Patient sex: M
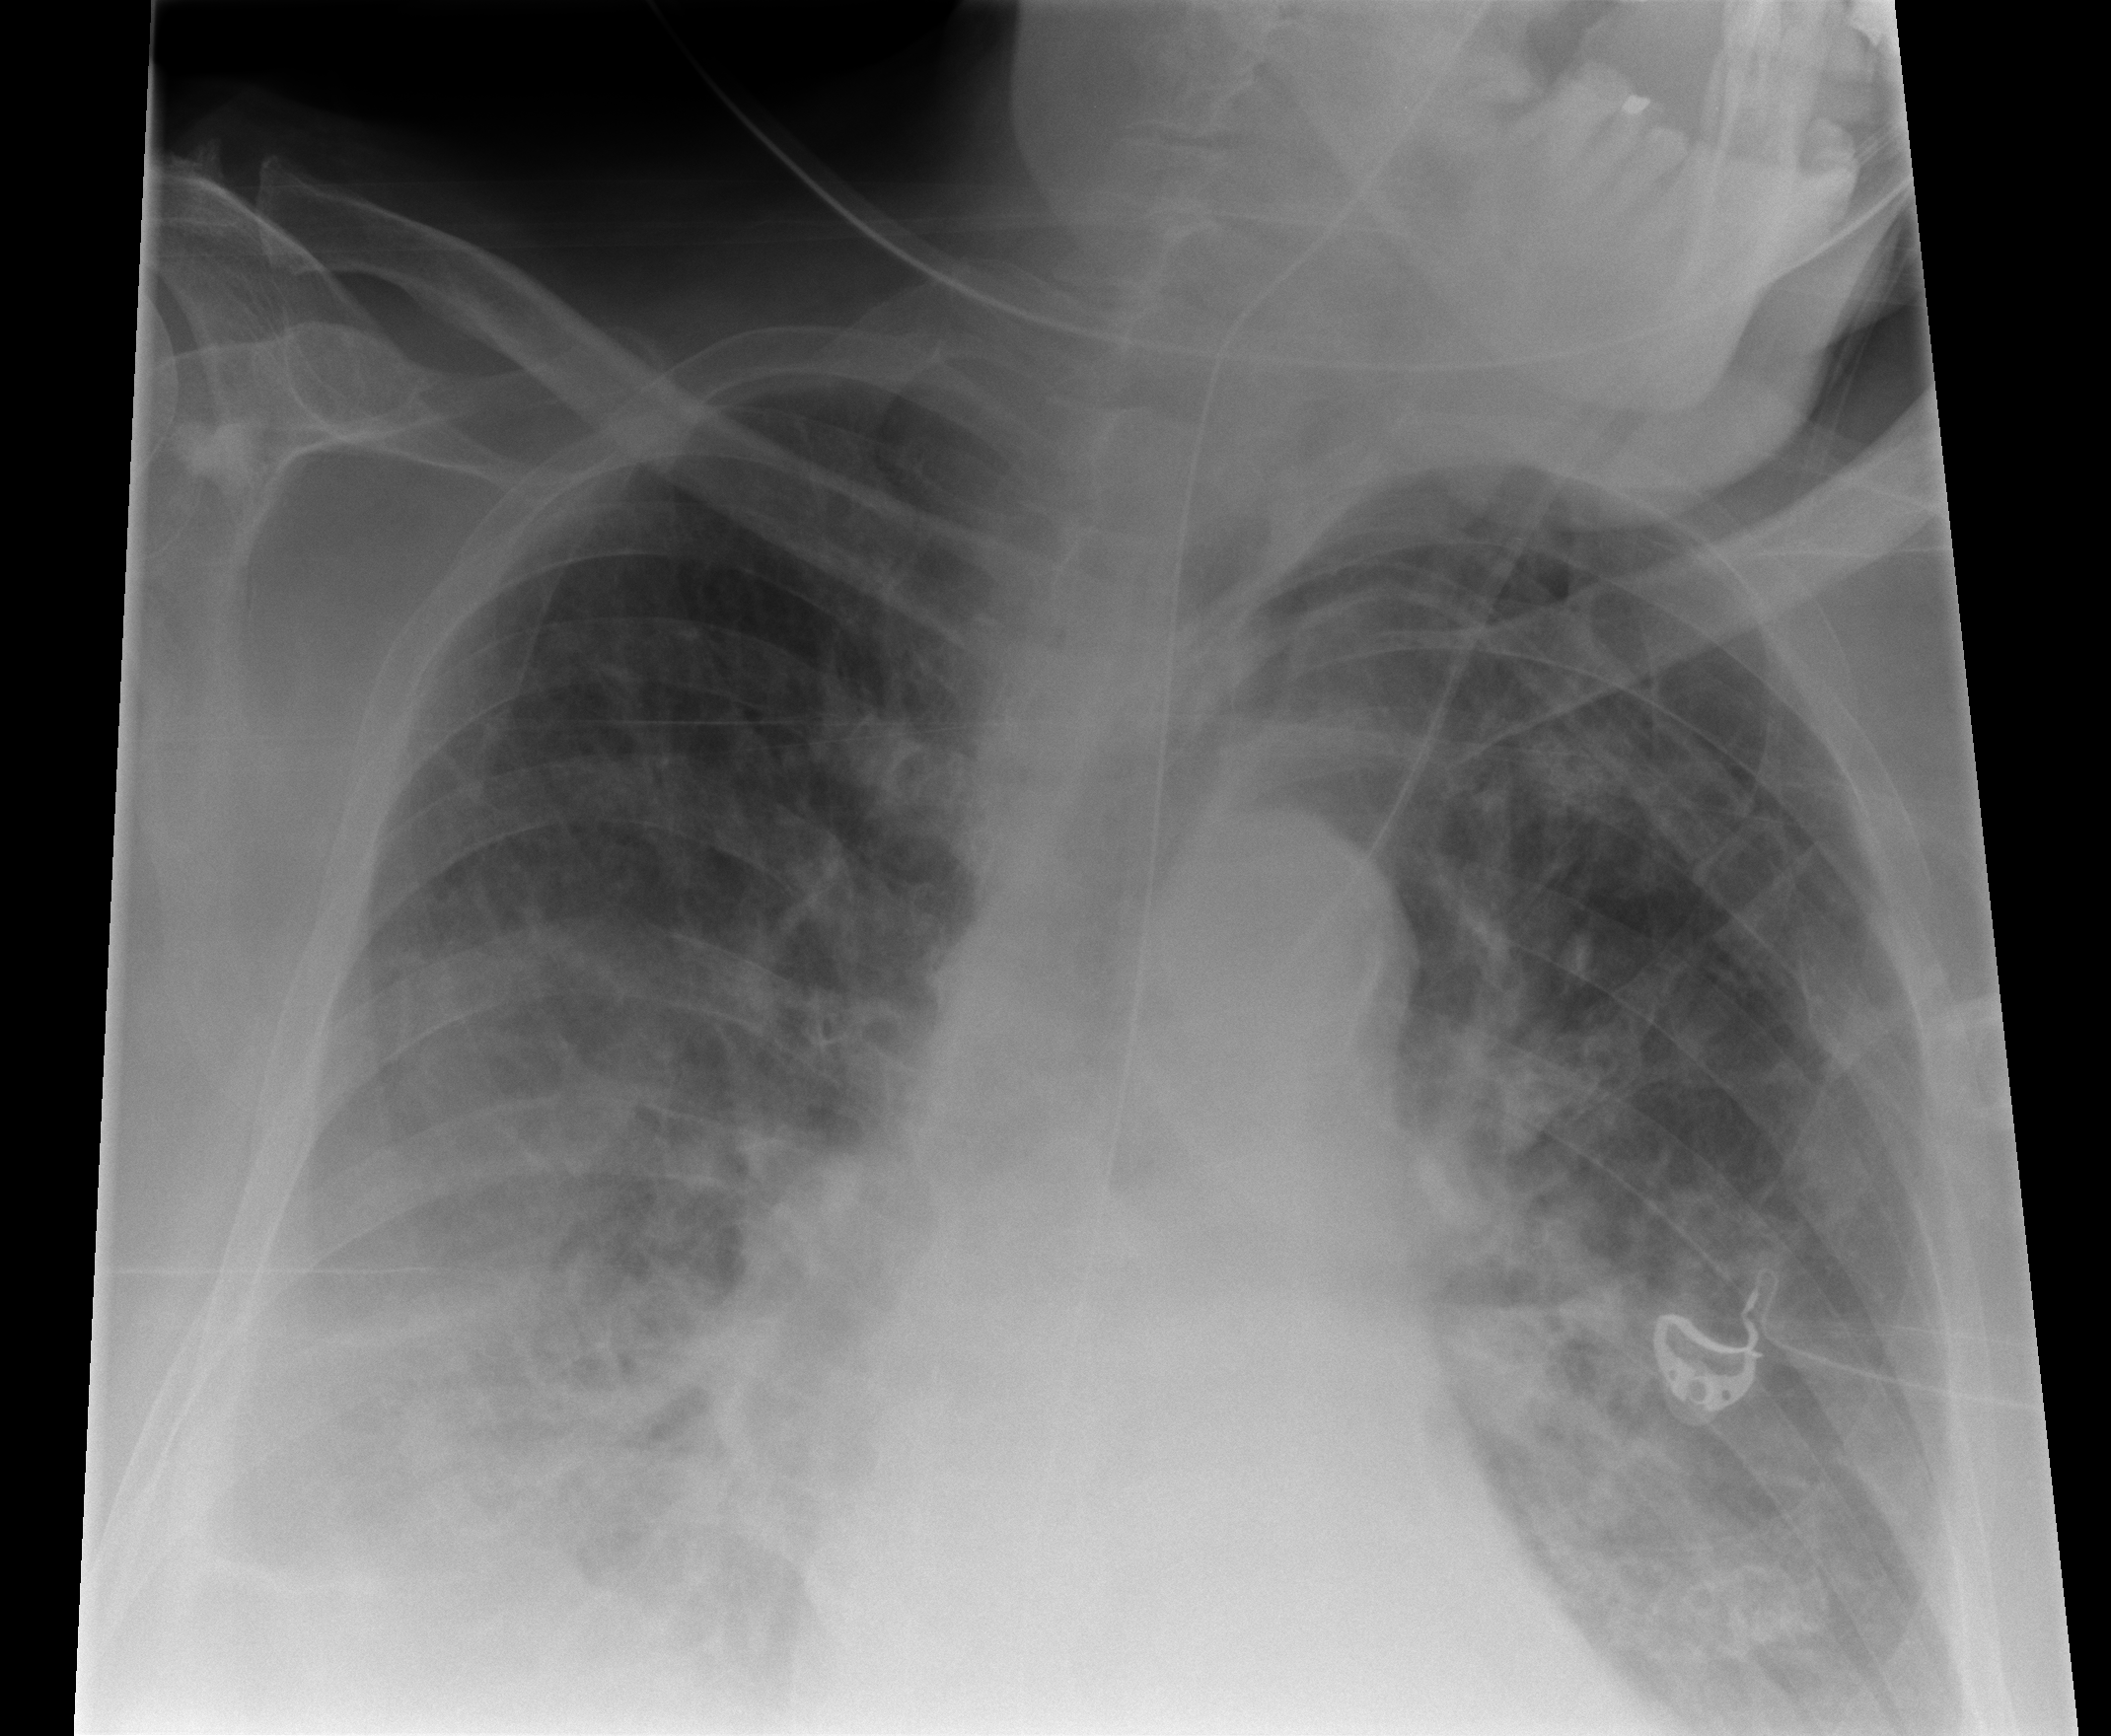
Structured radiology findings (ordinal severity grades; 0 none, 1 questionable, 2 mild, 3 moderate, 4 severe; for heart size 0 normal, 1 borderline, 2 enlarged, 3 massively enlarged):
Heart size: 1
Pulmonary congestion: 2
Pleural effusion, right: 2
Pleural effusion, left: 2
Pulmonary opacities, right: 3
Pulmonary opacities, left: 3
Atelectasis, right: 2
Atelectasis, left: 2